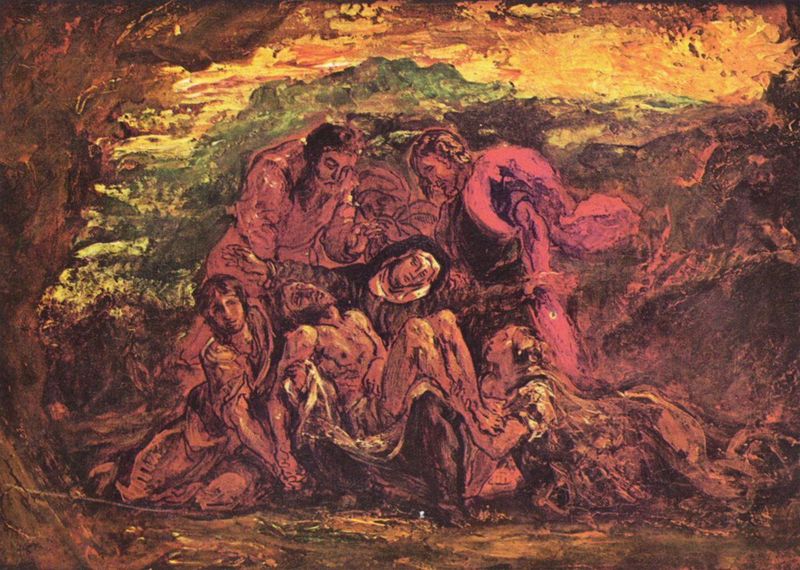
Titel: Pietà (Entwurf)
Künstler: Eugène Delacroix
Standort: Paris
Institution: Musée du Louvre
Schlagwörter: baum, feuer, gemälde, gruppe, himmel, körper, mann, nackt, umhang, wasser, wolken, frauen, gelb, grün, landschaft, menschen, ocker, sitzen, ufer, abend, braun, brust, bunt, frau, köpfe, männer, orange, schwarz, zeichnung, rot, tuch, wiese, expressionismus, malerei, bart, bärte, gesichter, bibel, gesicht, johannes, leiche, mensch, neues testament, stehen, stein, tod, tot, toter, trauer, vollbart, hände, öl, baumstamm, erde, natur, sonnenaufgang, wind, busch, kirche, sonne, boden, gold, mantel, höhle, rosa, wald, beine, liegen, moderne, berge, farben, sonnenuntergang, violett, linien, romantik, wetter, duktus, kopftuch, ernst, knie, abendrot, max ernst, surrealismus, bruan, kreuz, religion, draußen, traum, weinen, knien, nonne, beten, entwurf, ölmalerei, verzweiflung, christus, grab, jesus, jesus christus, kreuzabnahme, kreuzigung, pieta, sterben, toter christus, wunden, expressiv, hölle, leid, schmerz, knieen, ölskizze, gebückt, aussen, umwelt, heilige, jünger, heilig, maria, magdalena, beweinung, maria magdalena, trauern, grablegung, auferstehung, marien, retten, rettung, kapuze, natr, delacroix, umgebung, andachtsbild, nckt, christ, nikodemus, schwary, heilen, zeugen, schmerzensmann, vesperbild, grabtragung, mater dolorosa, benjamin, banjamin, benkamin, gemädl, mutter gotte, trairig